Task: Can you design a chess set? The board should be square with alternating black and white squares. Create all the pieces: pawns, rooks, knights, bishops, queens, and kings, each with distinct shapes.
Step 3323:
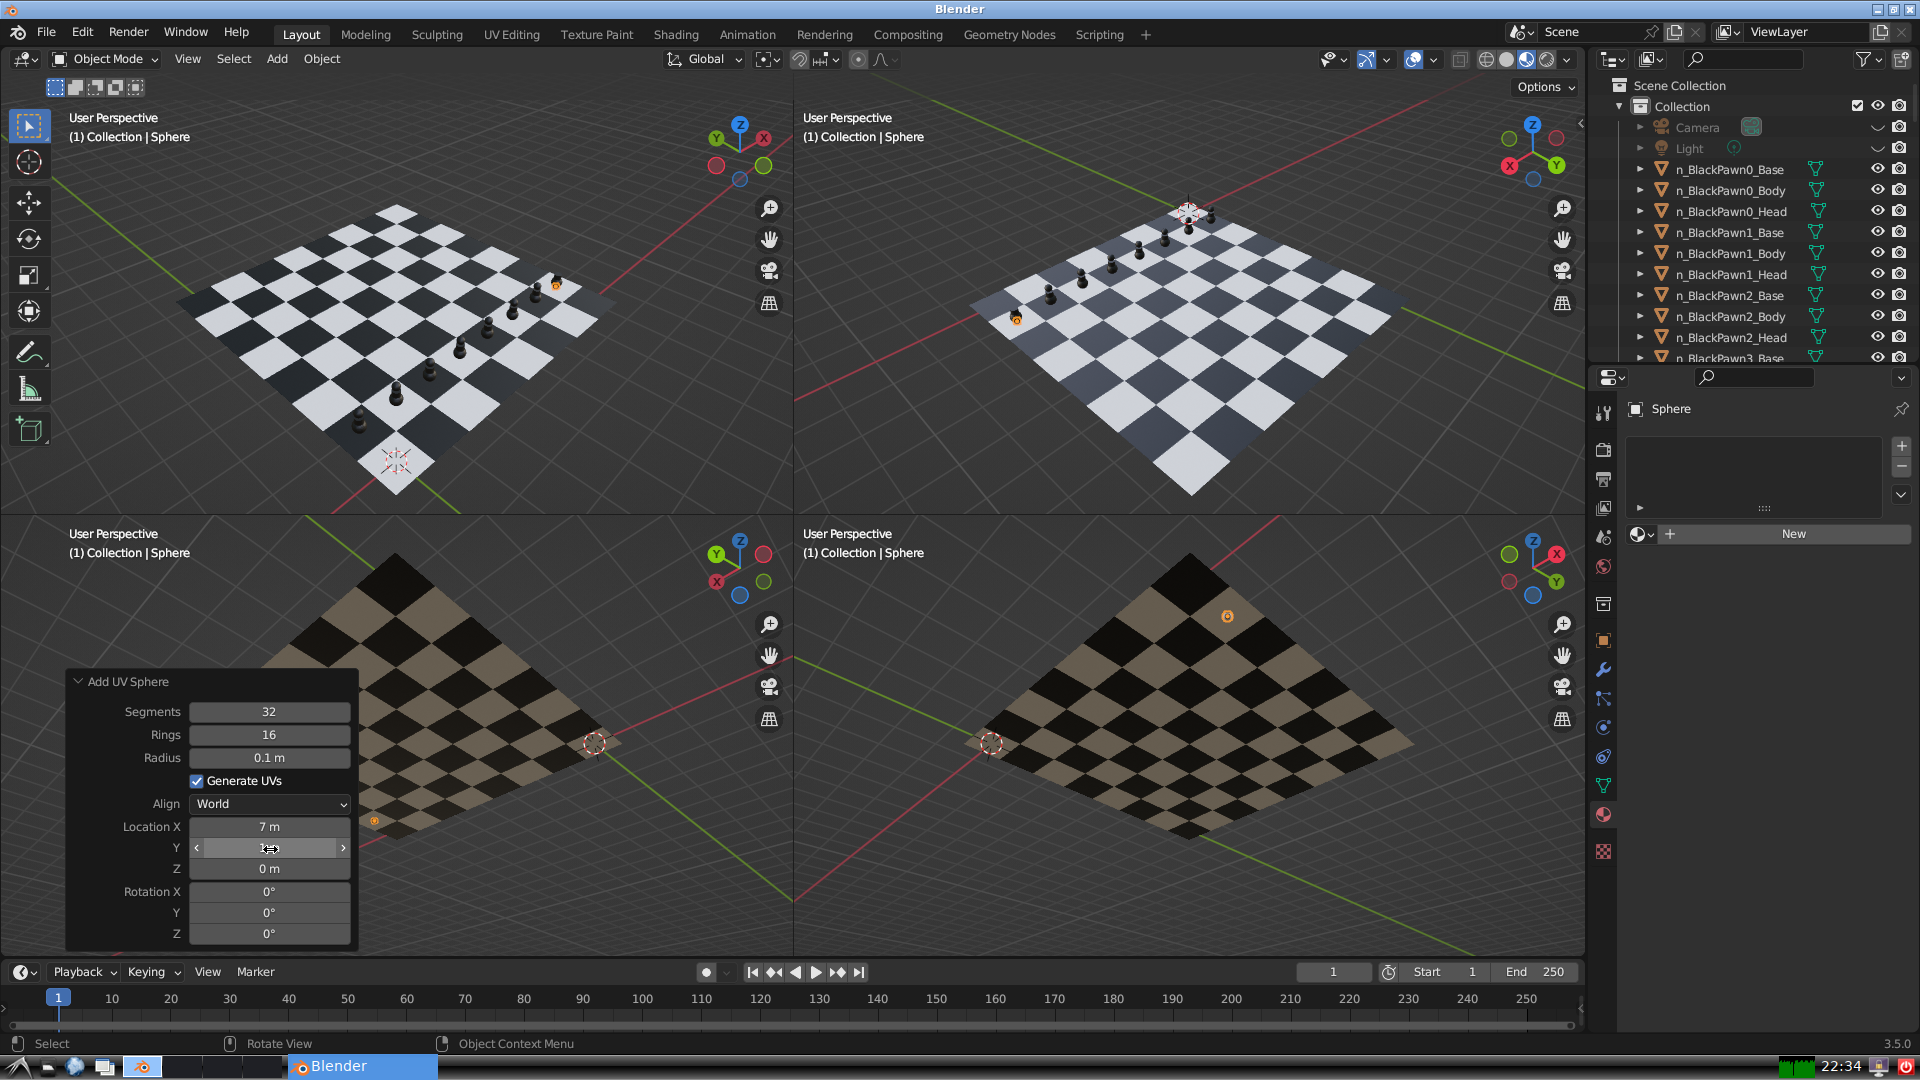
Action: {"mouse_move": [270, 867]}